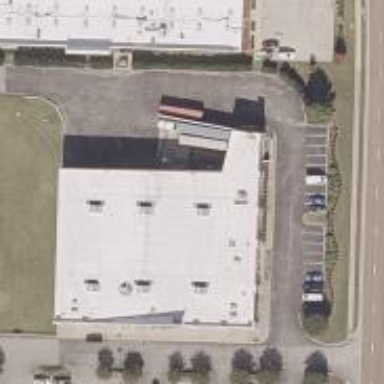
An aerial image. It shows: Building.